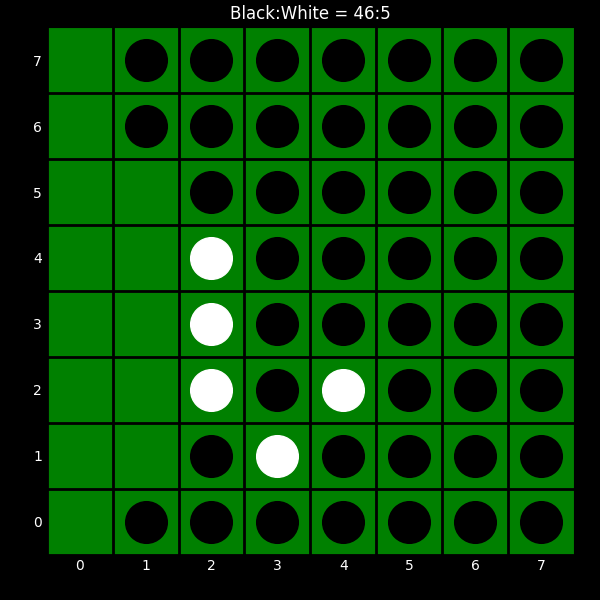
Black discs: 46
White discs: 5